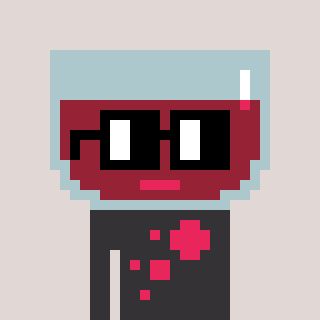
a pixel art character with square black glasses, a wine-shaped head and a grayscale-colored body on a warm background